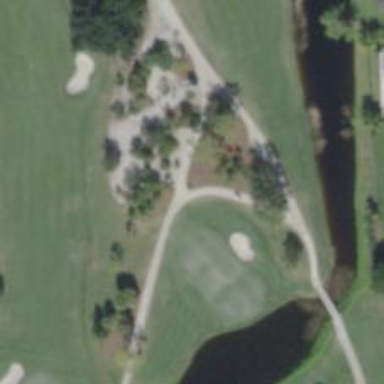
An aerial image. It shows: Path used for both walking and golf.